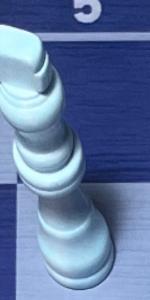
Label: King_White